Brain MRI, t2w sequence, axial 2D slice.
Patient: age 37, sex F, weight 95 kg, height 1.95 m
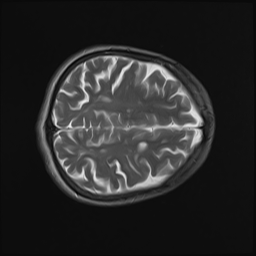